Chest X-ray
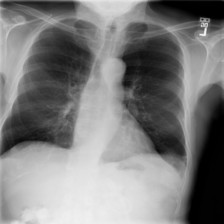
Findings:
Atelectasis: negative
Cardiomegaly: negative
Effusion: negative
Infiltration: negative
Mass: negative
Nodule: negative
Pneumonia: negative
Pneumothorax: negative
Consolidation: negative
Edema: negative
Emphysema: negative
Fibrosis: negative
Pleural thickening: negative
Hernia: negative